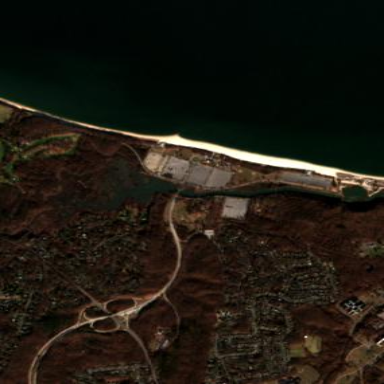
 suitable for outdoor activities and relaxation."